Interaction volume radius: 5 \u00c5
Interaction volume height: 10 \u00c5
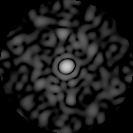
Disorder parameter: 0.7369